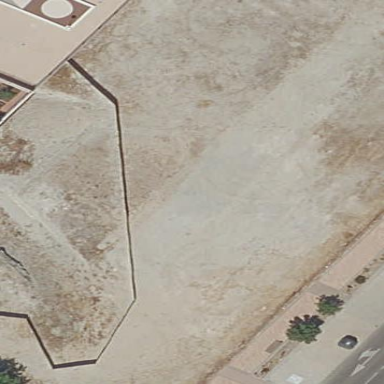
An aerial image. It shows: Chain link fence is in the scene.